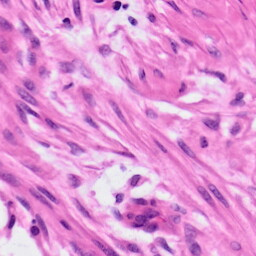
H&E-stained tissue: Ovarian